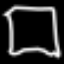
Label: square